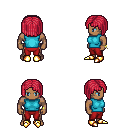
a pixel art fantasy rpg character, male body template, human, dark skin, teal sleeveless shirt, red pants, ruby red pageboy hairstyle, bracelets, gold boots, four views (front, back, left, right), 2x2 character sprite sheet, small pixel art, hard edges, no anti-aliasing